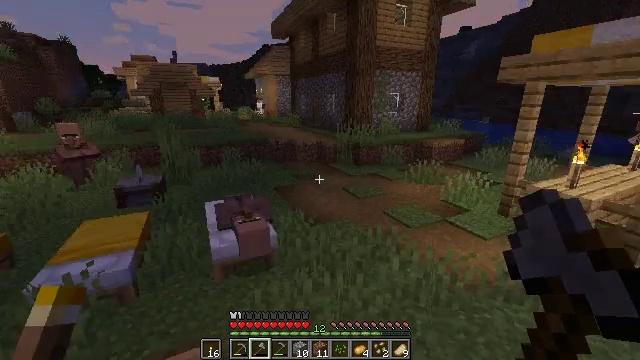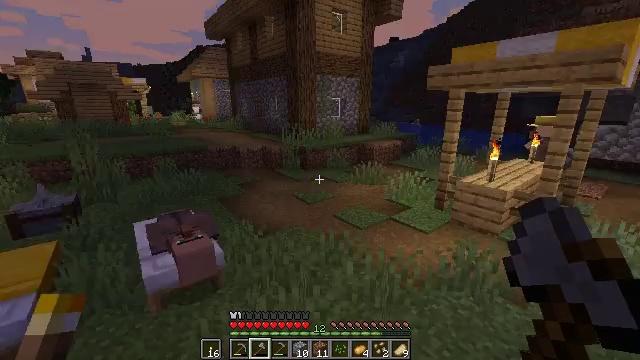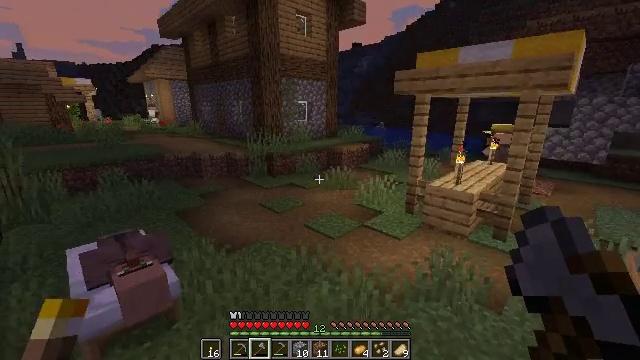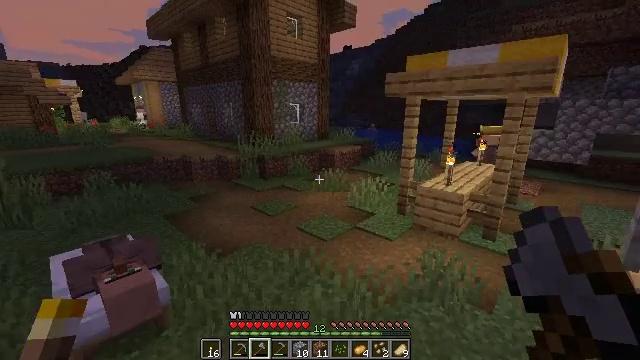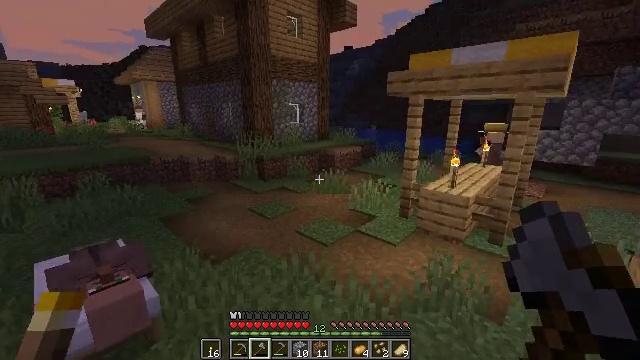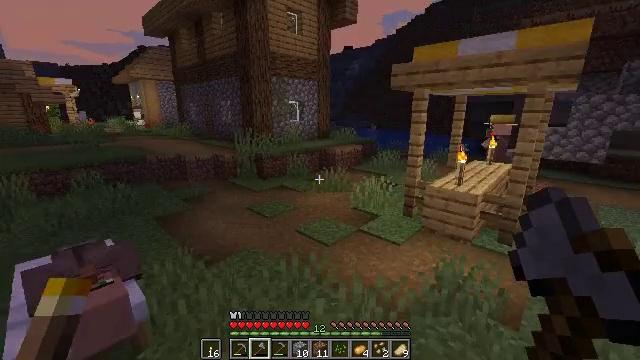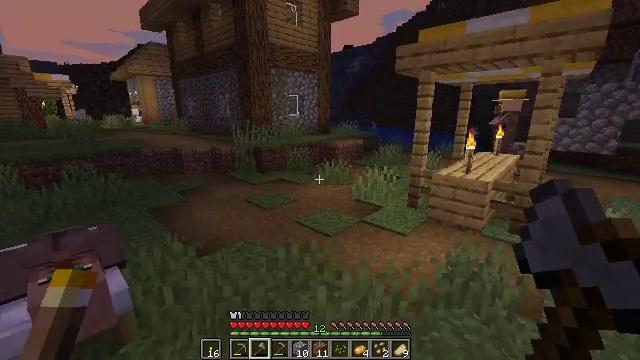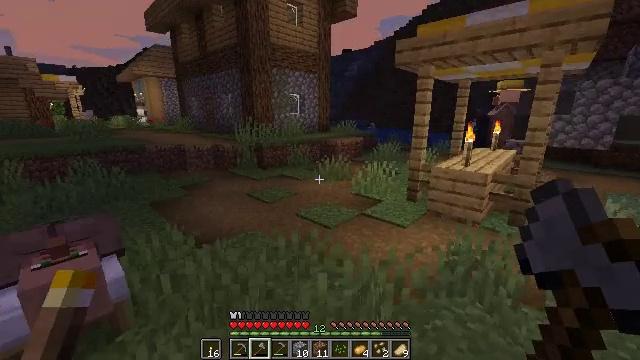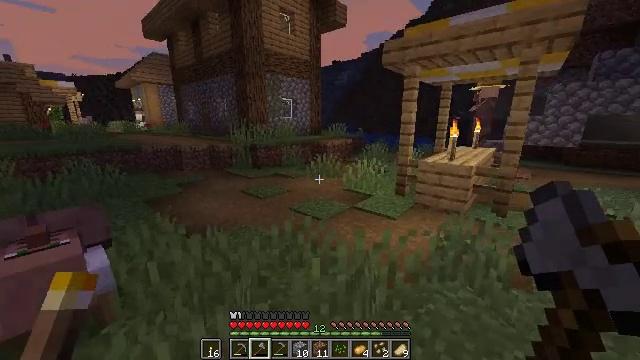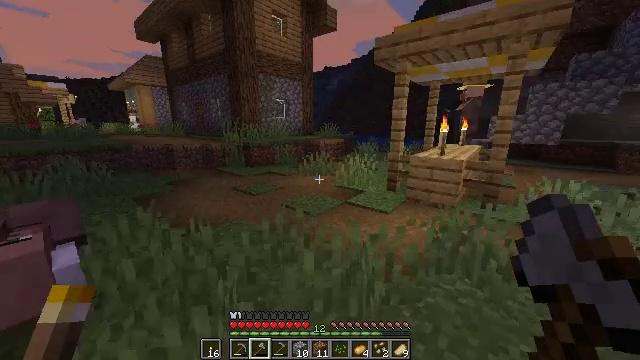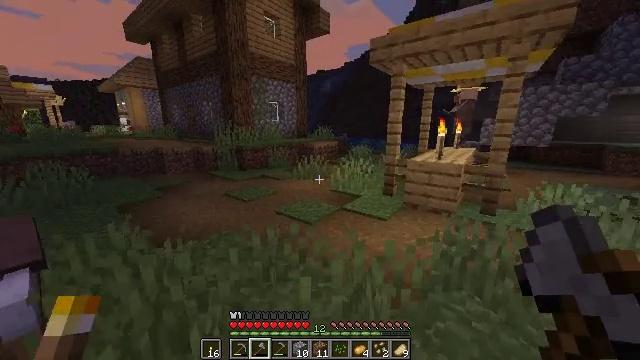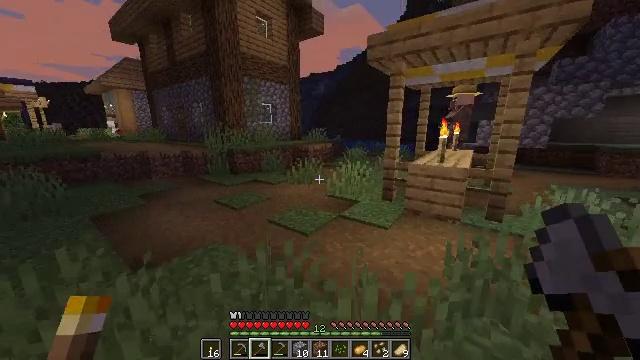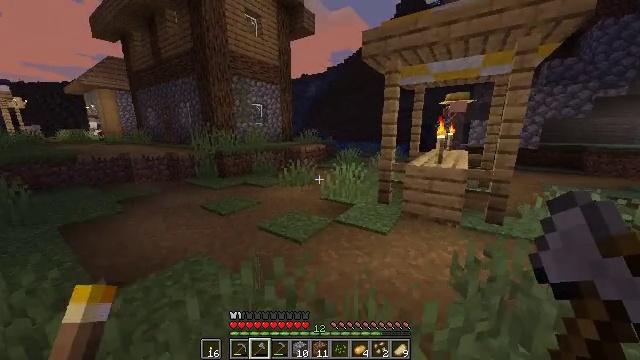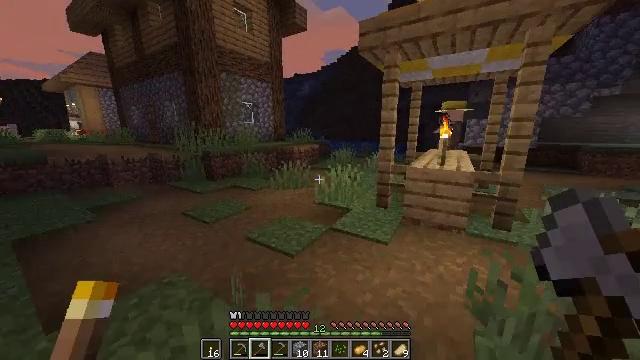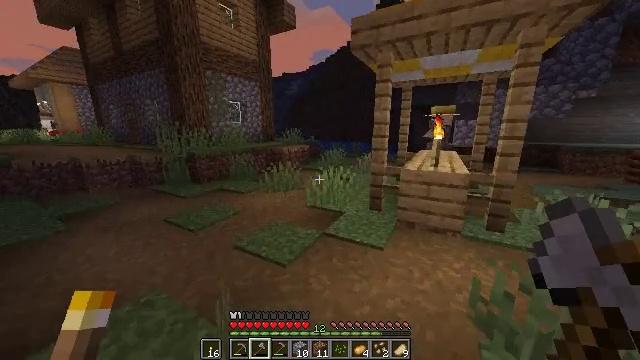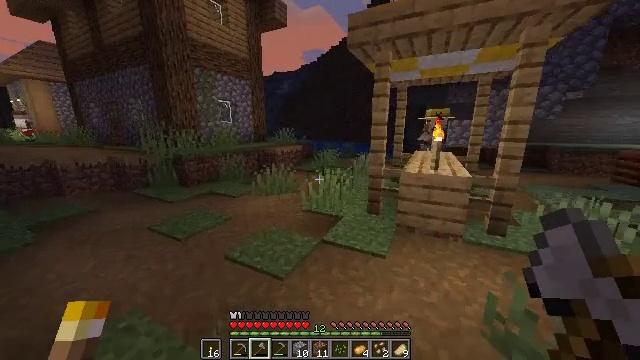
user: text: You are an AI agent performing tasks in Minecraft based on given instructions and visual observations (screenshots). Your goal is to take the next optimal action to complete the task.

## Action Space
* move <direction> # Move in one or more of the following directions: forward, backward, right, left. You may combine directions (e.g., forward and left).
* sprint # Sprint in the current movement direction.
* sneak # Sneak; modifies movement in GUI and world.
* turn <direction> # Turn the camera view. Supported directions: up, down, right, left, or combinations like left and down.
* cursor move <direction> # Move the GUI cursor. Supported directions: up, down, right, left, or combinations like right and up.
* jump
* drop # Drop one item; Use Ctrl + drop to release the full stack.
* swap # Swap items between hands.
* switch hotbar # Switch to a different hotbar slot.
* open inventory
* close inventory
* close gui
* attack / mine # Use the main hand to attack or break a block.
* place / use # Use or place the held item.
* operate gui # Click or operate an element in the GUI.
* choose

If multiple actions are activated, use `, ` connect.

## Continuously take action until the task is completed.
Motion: motion action
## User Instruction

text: Mine the grass path to create a new path.
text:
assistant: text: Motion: move forward, turn right
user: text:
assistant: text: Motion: move forward, turn right
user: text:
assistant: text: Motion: move forward, turn right
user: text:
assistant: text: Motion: move forward
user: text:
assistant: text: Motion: move forward
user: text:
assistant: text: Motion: move forward, sprint
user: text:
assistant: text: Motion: move forward, sprint
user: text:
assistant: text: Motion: move forward, sprint, turn right
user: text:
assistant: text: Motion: move forward, sprint, turn right
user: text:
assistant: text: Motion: move forward, sprint, turn right
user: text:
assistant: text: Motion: move forward, sprint, turn right
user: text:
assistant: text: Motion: move forward, sprint, turn right
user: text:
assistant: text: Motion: move forward, sprint, turn right
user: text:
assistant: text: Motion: move forward and move left, sprint, turn right
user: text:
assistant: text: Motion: move forward and move left, sprint, turn right
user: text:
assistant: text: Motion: move forward and move left, sprint, turn right
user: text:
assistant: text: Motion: move forward and move left, sprint, turn right
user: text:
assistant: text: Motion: move forward and move left, sprint, turn right
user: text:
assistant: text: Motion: move forward and move left, sprint, turn right and down, jump
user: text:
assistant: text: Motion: move forward and move left, sprint, turn right, jump
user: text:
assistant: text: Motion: move forward and move left, sprint, jump
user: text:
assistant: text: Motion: move forward and move left, sprint, jump
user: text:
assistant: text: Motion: move forward and move left, sprint, jump
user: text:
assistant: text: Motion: move forward and move left, sprint, turn right, jump
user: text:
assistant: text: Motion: move forward and move left, sprint, turn right
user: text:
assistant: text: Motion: move forward, sprint, turn right
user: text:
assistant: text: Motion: move forward, sprint, turn right
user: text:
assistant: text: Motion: move forward, sprint, turn right
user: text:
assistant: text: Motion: move forward, sprint, turn right
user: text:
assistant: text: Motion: move forward, sprint